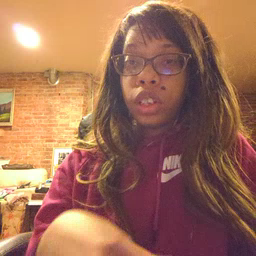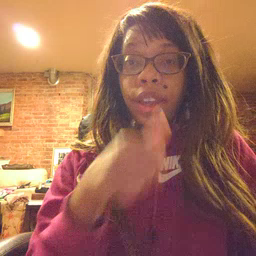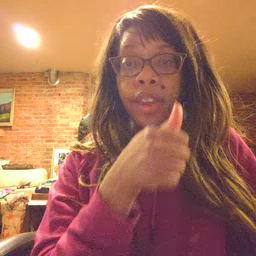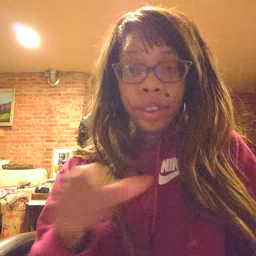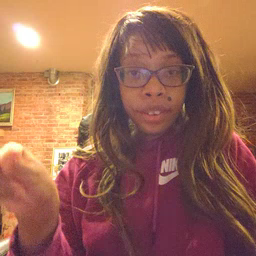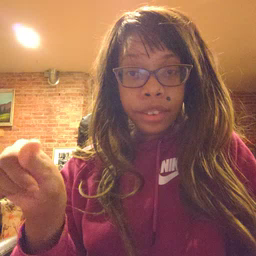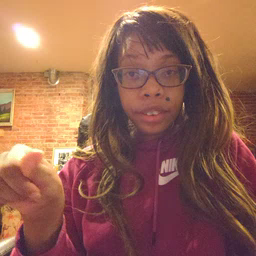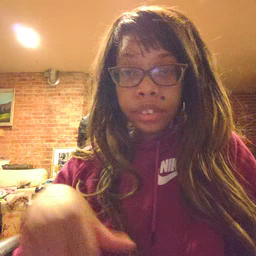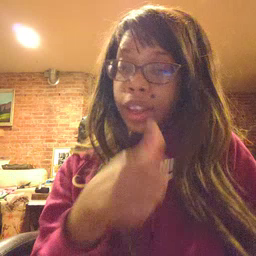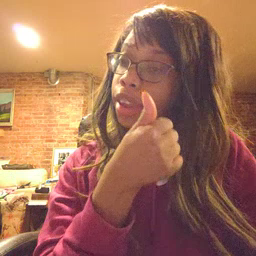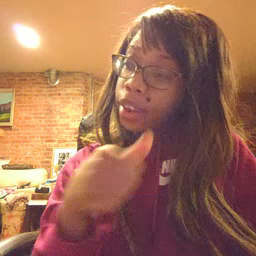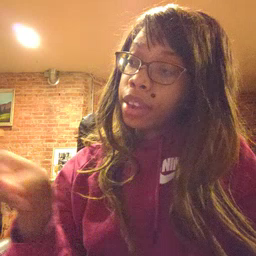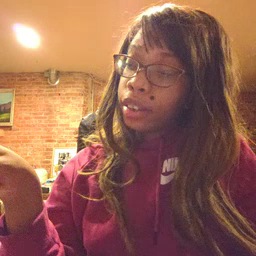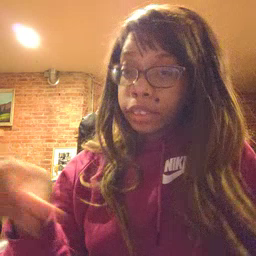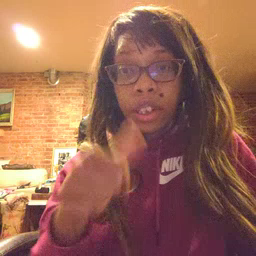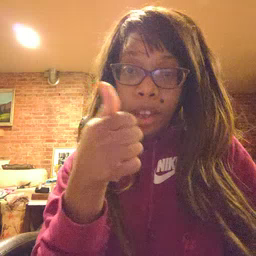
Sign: any